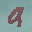
Label: 9